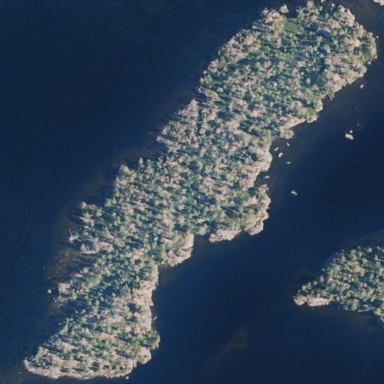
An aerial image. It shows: Islet.